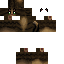
A female animal skin with dark skin, wearing brown bald dressed in a black robe top and brown pants, featuring a closed mouth.